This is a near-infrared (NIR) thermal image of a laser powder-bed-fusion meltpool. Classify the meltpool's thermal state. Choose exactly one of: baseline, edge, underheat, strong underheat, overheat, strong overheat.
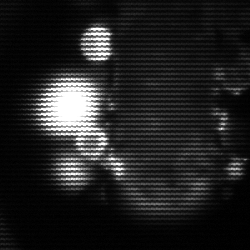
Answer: strong underheat